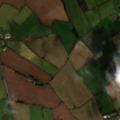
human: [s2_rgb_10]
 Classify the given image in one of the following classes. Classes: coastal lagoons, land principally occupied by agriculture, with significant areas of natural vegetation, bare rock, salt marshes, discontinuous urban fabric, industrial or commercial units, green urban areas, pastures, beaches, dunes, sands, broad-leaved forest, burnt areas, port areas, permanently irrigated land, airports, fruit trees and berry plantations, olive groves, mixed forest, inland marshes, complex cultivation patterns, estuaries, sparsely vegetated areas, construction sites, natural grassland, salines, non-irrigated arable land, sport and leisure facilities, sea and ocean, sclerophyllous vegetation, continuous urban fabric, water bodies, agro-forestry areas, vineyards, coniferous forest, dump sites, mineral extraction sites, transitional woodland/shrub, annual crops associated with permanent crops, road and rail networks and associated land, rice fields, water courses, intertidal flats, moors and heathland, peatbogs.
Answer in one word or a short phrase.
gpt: non-irrigated arable land, pastures